Question: Being beginner and first time on this site, I truly appreciate your help.
'''
WK 1 WK 2 WK 3 WK 4 WK 5 TOTAL HOURS TOTAL OF FIRST 3 WEEKS <> 0
'''
John 10 0 5 6 5 26 21
Smith 4 1 10 3 4 22 15
Peter 0 4 4 4 2 14 12
Susan 5 5 0 5 8 23 15

From my table I want to add only the first three columns that contain no zero. If there's zero on first three, check on next column and add it up to complete three columns again with no zero value. Some function like in Col H 'TOTAL OF FIRST 3 WEEKS <>0' (where I had to do it manually).
If I can learn set of VB code or any example with formula or macros, thank you so so much. I'm using Excel 2007.
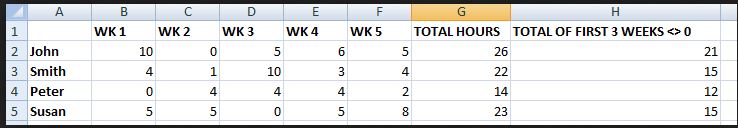
Answer: This is the complicated formula Ali M refers to. It's an <URL> entered with --:
'''
=IF(COUNTIF(A2:F2,"<>0")=0,0,SUM(A2:INDEX(A2:F2,SMALL(IF(A2:F2<>0,COLUMN(A2:F2),""),MIN(3,COUNTIF(A2:F2,"<>0"))))))
'''
Note that it works if there are less than three non-zero values.